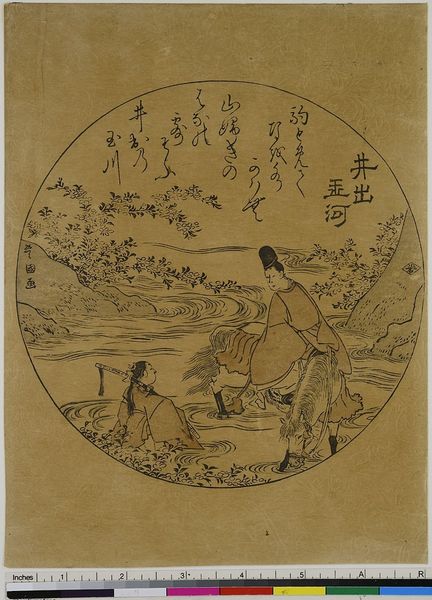
Titel: Ide no Tamagawa, aus der Serie: Die sechs Juwelenflüsse
Künstler: Utagawa Toyokuni I
Standort: Hamburg
Institution: Museum für Kunst und Gewerbe Hamburg
Schlagwörter: wasser, fluss, seide, pferd, reiter, reiten, holzschnitt, japan, schrift, robe, schriftzeichen, tusche, orient, asien, geisha, druckgraphik, druckgrafik, schwert, literatur, china, gedicht, zeit, cina, roben, kalligraphie, kimono, samurai, kalligrafie, reiterbildnis, edo, reproduktionen, dichtkunst, blumenornamente, druckerzeugnisse, katana, hügellandschaft, ukiyo, blindprägedruck, blinddruck, haiku